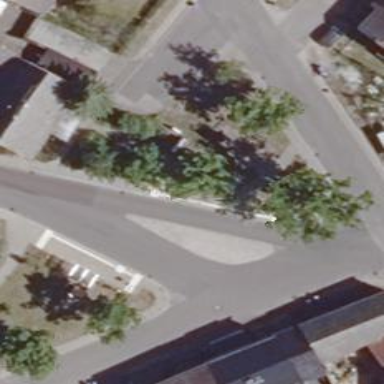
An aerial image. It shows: Public transport stop position.